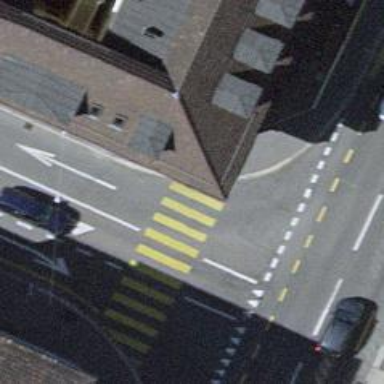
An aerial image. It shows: Uncontrolled zebra crossing with central island. The crossing is marked with zebra stripes.